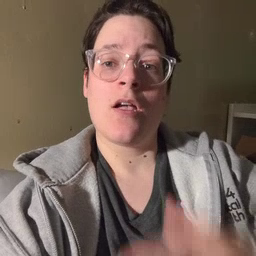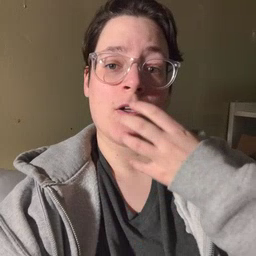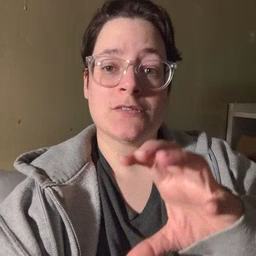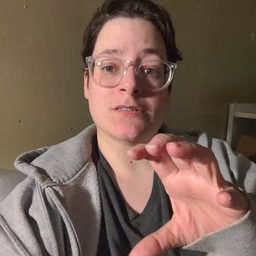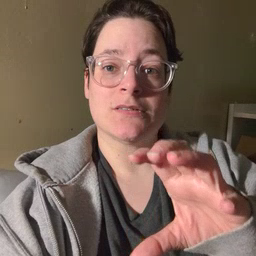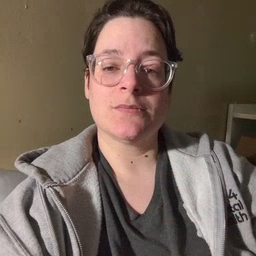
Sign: hot